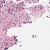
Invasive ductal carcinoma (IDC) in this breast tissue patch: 0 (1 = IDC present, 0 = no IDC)